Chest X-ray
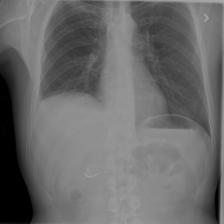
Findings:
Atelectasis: positive
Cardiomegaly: negative
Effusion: negative
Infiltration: negative
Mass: negative
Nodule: negative
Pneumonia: negative
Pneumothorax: negative
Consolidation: negative
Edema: negative
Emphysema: negative
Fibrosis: negative
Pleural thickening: negative
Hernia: negative